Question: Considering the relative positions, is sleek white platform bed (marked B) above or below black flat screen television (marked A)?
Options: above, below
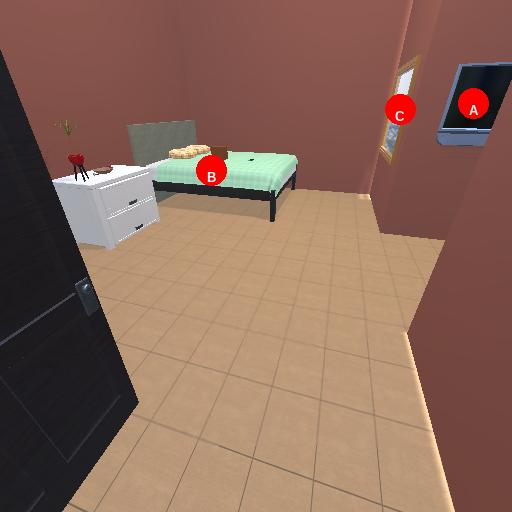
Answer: above